Field crop: tomato
Growth stage: 2
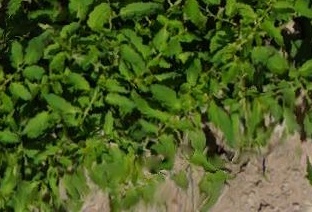
Species: tomato